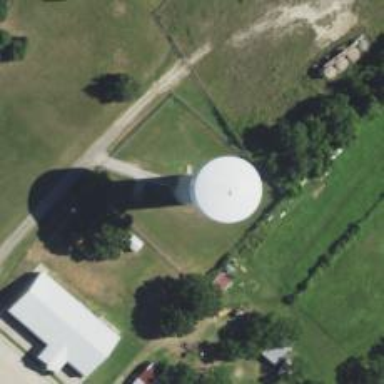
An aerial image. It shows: Water tower that is man-made.